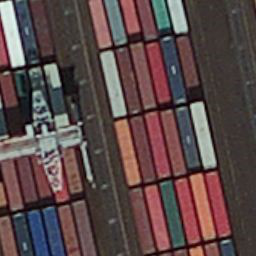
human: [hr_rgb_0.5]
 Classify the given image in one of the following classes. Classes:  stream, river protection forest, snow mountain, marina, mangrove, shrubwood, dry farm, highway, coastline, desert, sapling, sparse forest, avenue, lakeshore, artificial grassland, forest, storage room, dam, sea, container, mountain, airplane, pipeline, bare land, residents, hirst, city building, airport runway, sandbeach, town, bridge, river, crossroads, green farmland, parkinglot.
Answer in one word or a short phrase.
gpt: container